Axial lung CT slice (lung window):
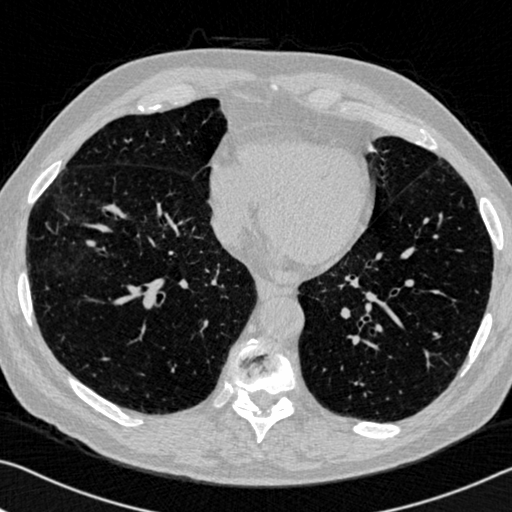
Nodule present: no